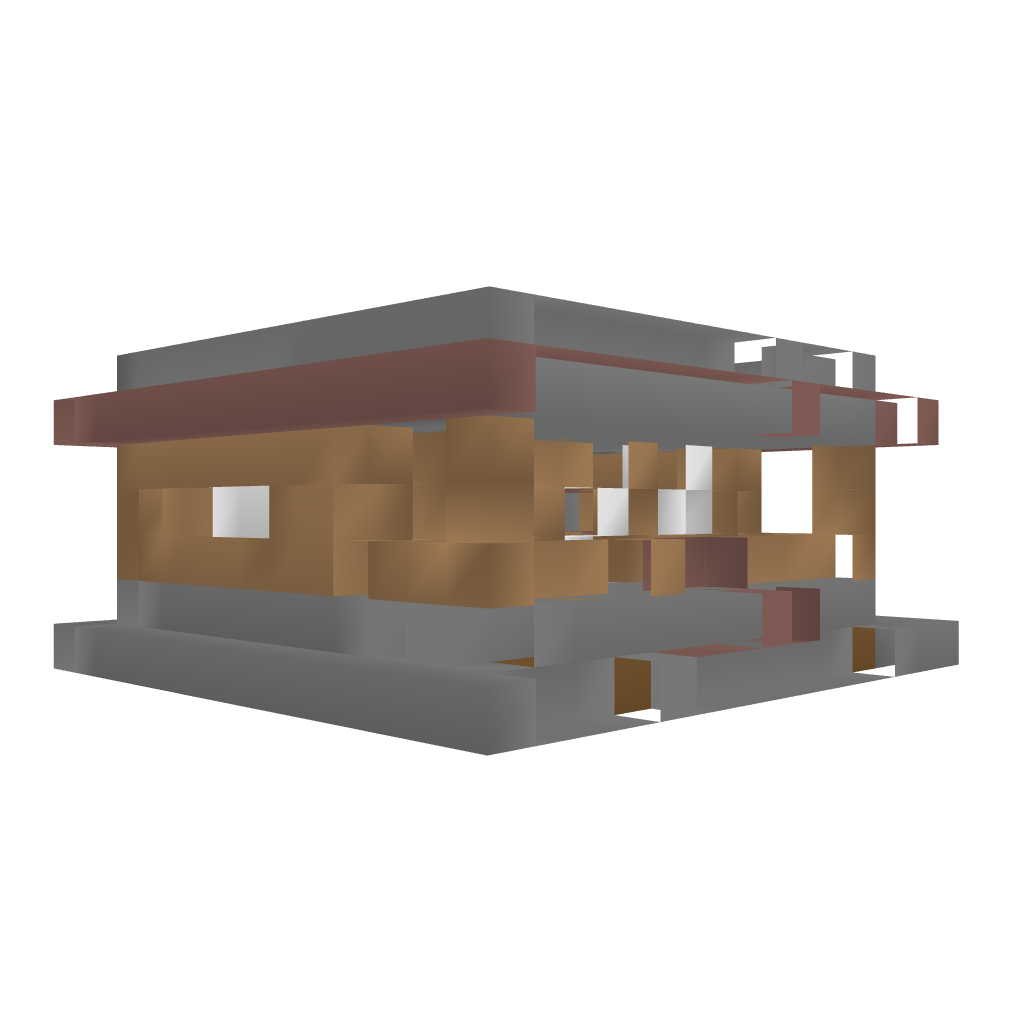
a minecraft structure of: Safe fully equiped starter house bad low quality